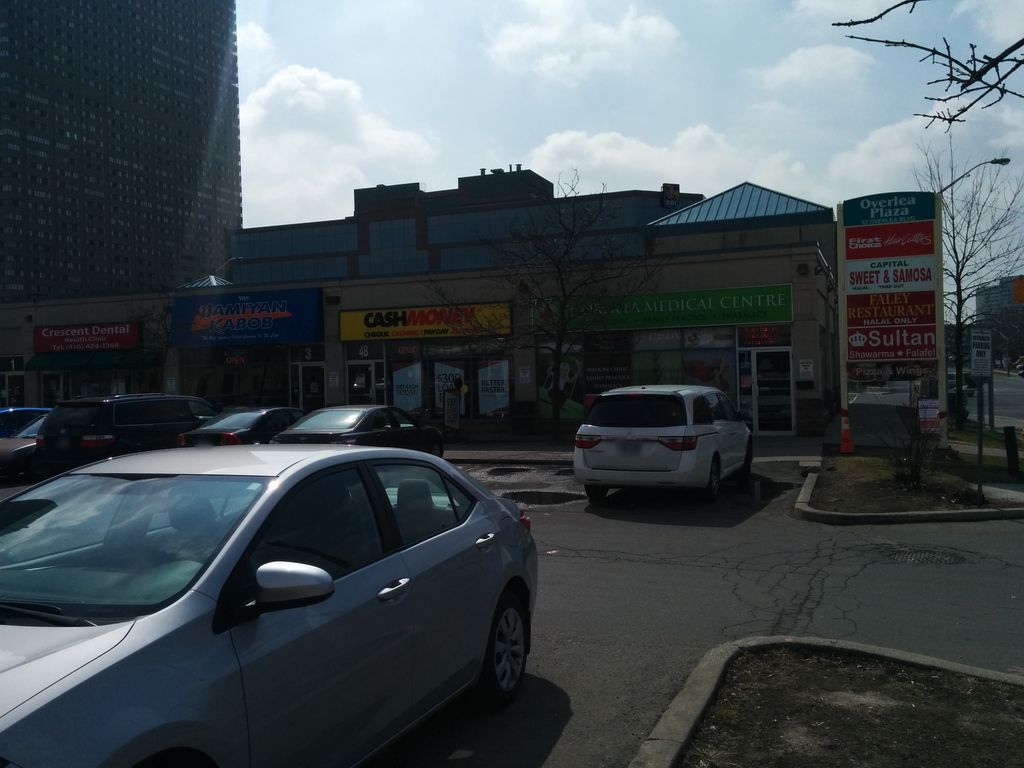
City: toronto